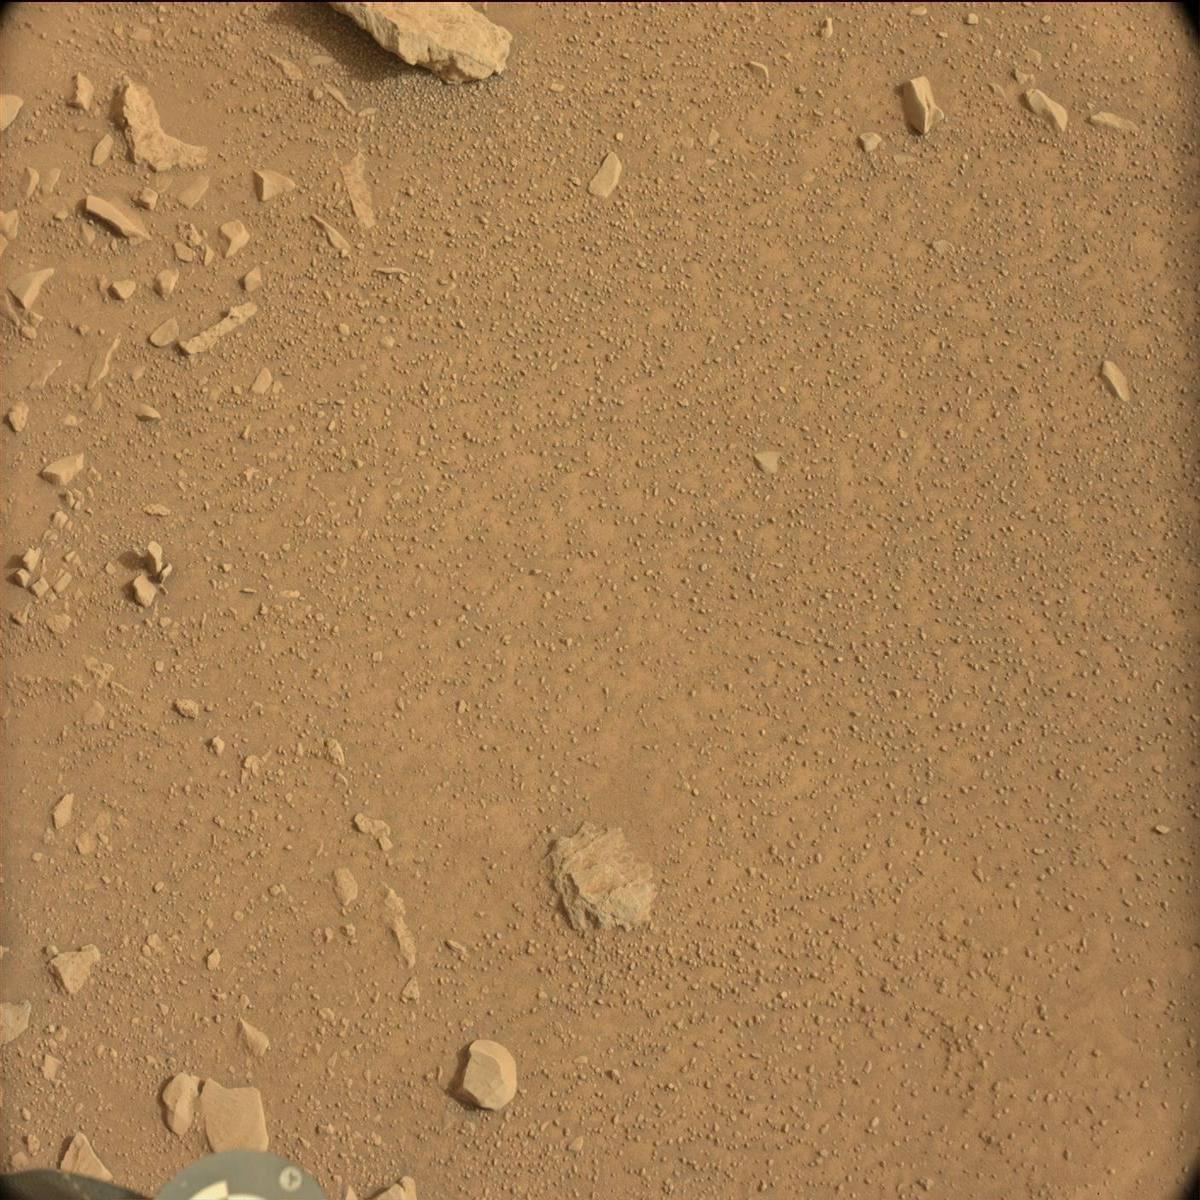
Terrain classes present: Bedrock, Rock, Rover, Sand / Soil